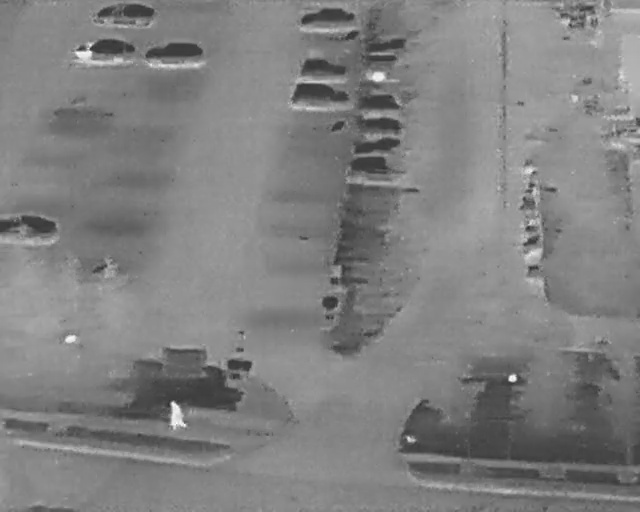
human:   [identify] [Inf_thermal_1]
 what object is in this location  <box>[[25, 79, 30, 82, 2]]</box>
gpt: <ref>1 large person at the bottom left</ref>

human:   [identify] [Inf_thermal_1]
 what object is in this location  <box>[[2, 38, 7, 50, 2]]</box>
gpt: <ref>1 medium car at the left</ref>

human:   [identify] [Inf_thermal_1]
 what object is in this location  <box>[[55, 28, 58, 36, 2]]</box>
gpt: <ref>1 medium car at the center</ref>